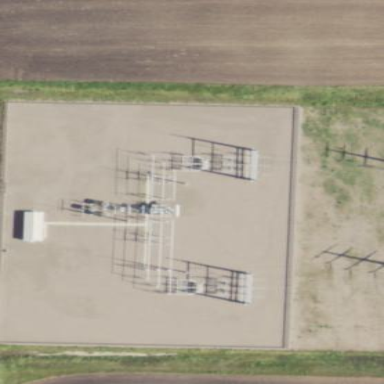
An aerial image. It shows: Outdoor power substation surrounded by fence. This substation operates at the transmission level.